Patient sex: F
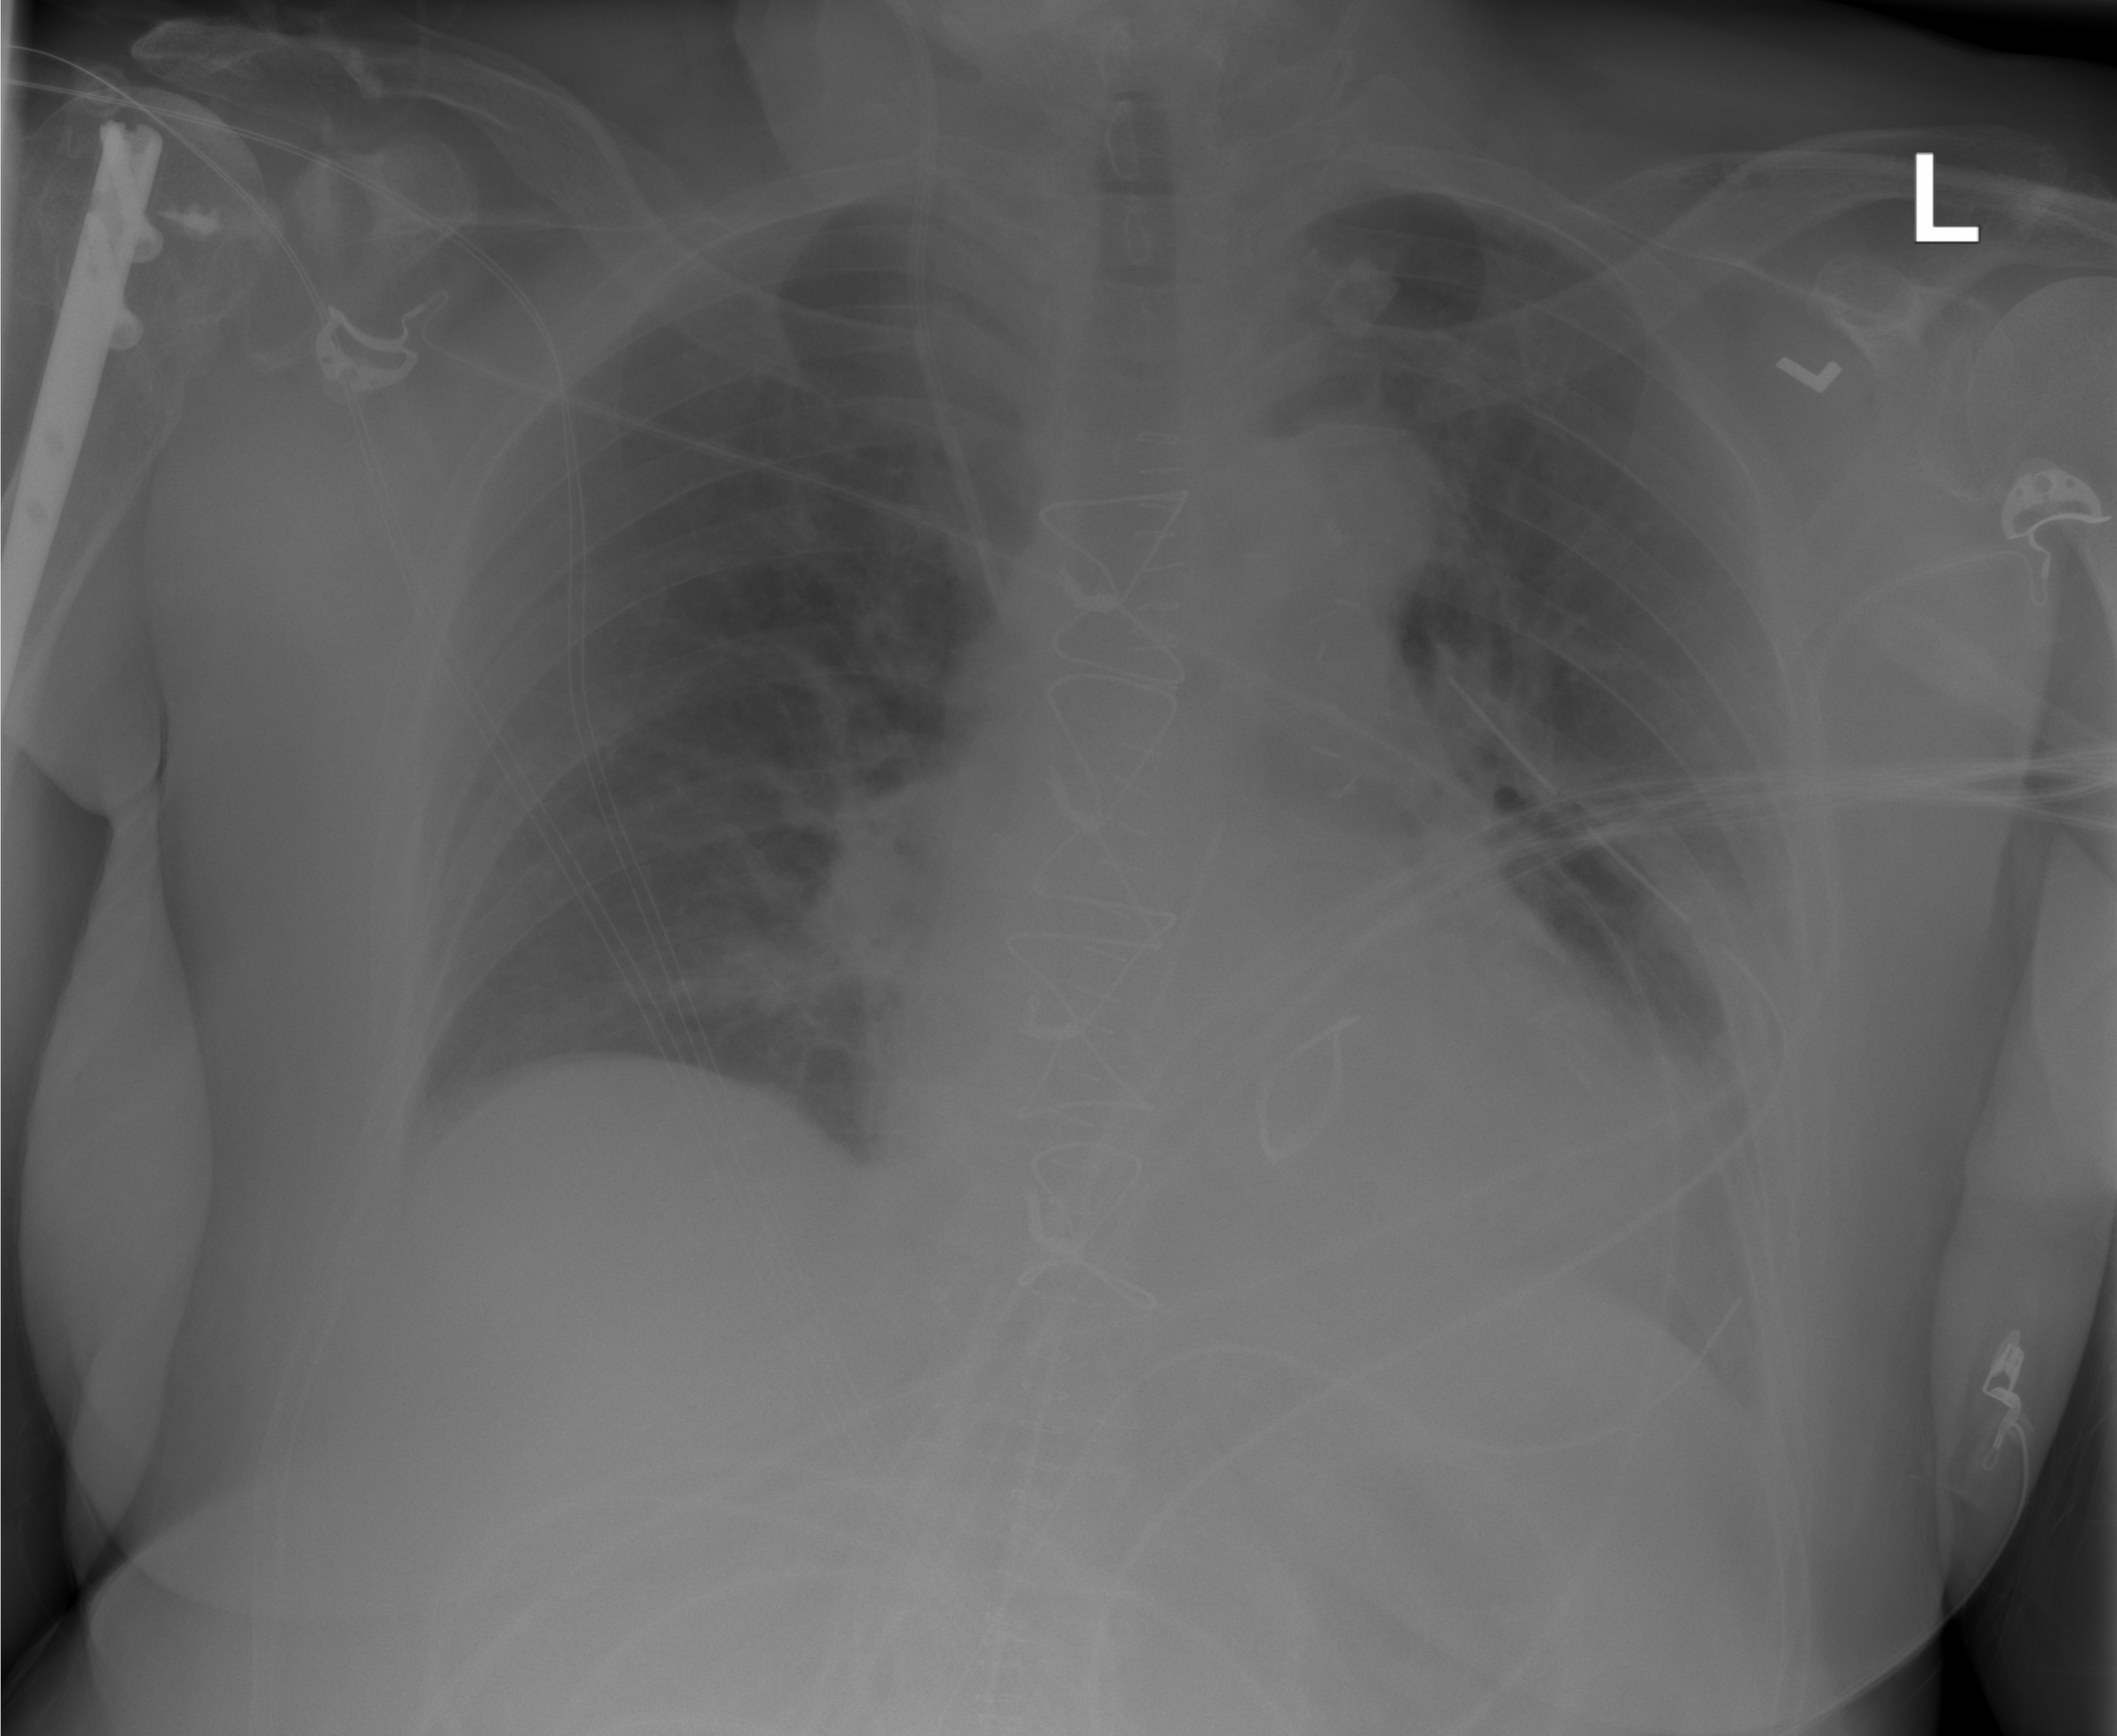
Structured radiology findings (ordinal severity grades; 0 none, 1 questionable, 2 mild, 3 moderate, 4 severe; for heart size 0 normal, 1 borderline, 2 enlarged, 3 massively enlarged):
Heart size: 2
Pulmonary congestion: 1
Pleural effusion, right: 0
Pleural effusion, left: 2
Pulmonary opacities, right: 0
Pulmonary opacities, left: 0
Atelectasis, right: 0
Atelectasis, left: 2